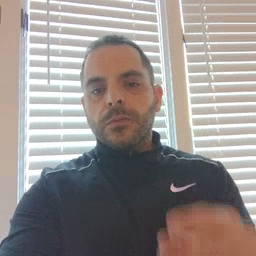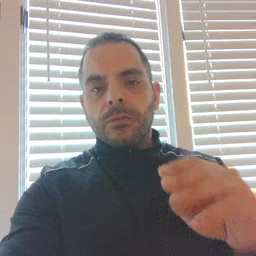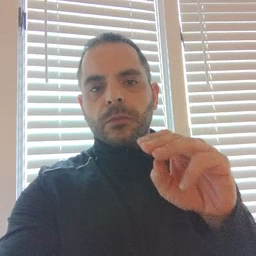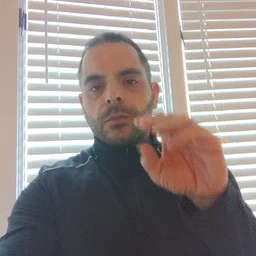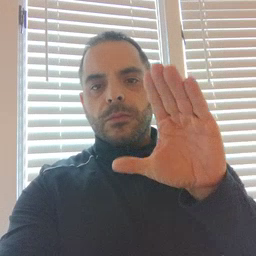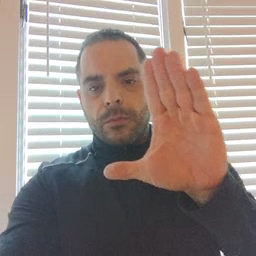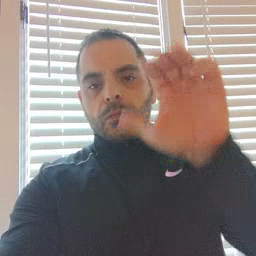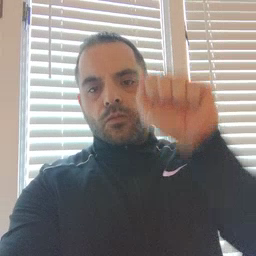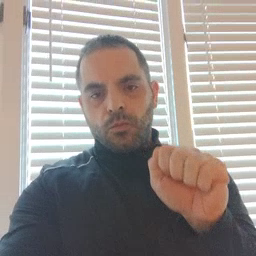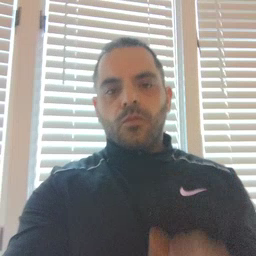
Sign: mitten